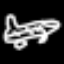
Label: airplane